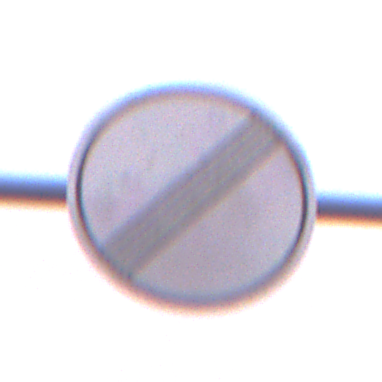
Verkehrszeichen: EndeSaemtlicherBegrenzungen
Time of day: SunriseSunset
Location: Outdoor (Nature)
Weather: PartlyCloudy
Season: NotSpecified
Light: Natural